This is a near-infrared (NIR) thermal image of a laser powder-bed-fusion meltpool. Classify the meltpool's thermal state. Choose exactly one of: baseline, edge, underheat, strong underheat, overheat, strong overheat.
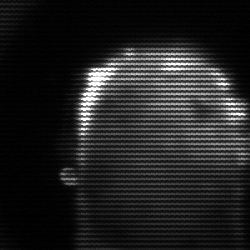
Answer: baseline